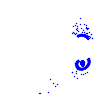
Particle: electron